Field crop: tomato
Growth stage: 1
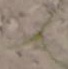
Species: cyperus